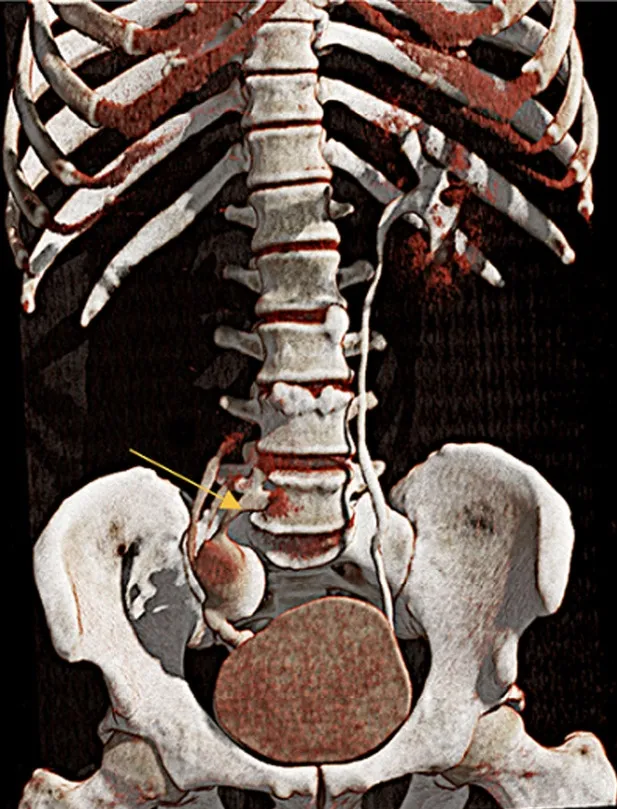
3D volume-rendered reconstruction of the post-contrast coronal image of computer tomography urography showing triplication of ureter combining to form a fusiform distal ureter.
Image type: radiology (ct)